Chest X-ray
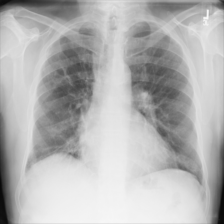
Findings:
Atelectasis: negative
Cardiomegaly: negative
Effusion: negative
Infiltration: positive
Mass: negative
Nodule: negative
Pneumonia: negative
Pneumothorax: negative
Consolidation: negative
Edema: negative
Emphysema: negative
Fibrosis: negative
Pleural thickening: negative
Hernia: negative